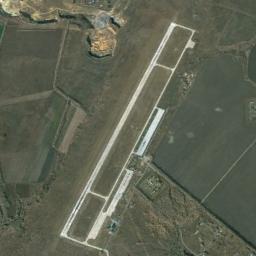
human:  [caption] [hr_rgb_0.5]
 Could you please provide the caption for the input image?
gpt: The airport was built in the middle of lush vegetation .

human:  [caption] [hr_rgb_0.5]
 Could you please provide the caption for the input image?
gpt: An airport with two parallel runways on the farmland .

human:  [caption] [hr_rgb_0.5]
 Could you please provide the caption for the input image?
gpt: An airport with a runway and many buildings is surrounded by a brown and green farmland .

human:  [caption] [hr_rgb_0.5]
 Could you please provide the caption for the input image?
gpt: There is an airport in the middle of the field .

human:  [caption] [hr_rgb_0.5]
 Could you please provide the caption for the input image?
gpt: There are two parallel roads at the airport .